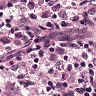
Metastatic tissue present: yes